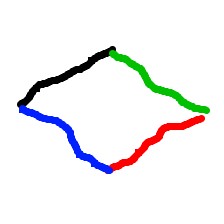
Shape: rhombus